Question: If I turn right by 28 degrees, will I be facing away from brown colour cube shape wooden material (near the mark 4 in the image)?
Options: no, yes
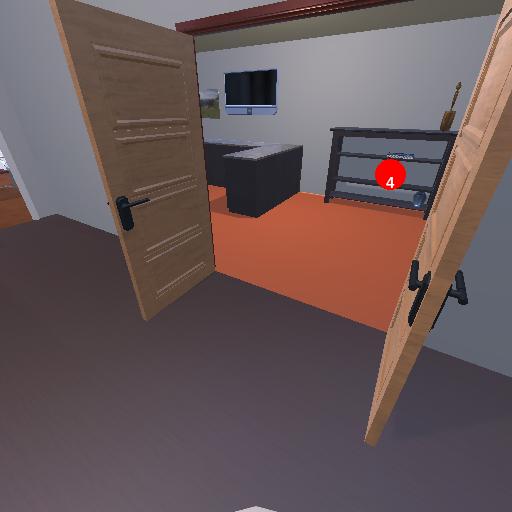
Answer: no